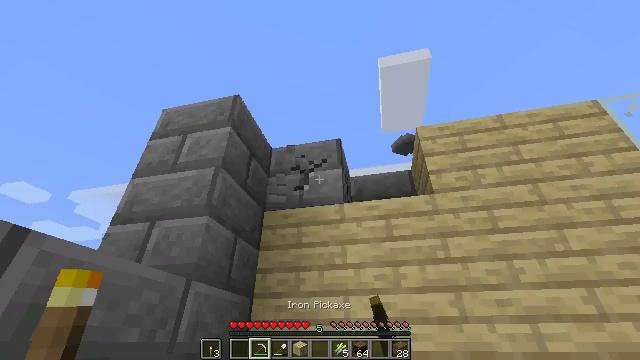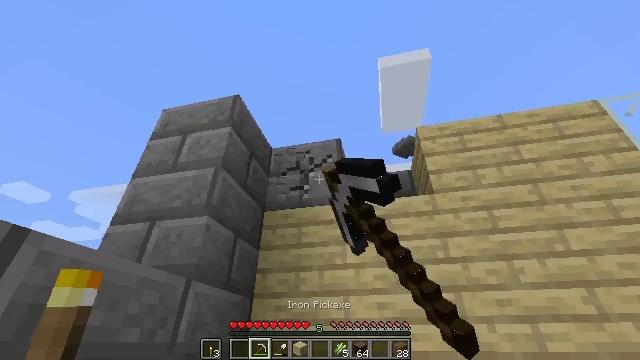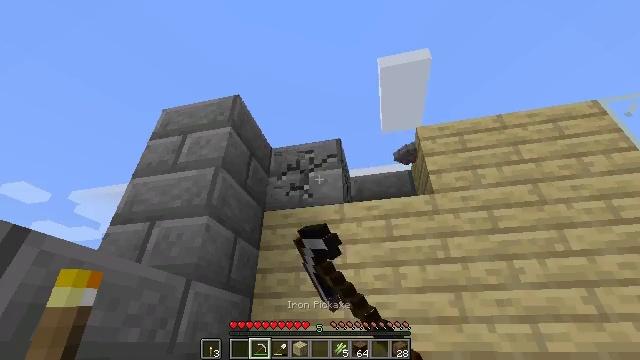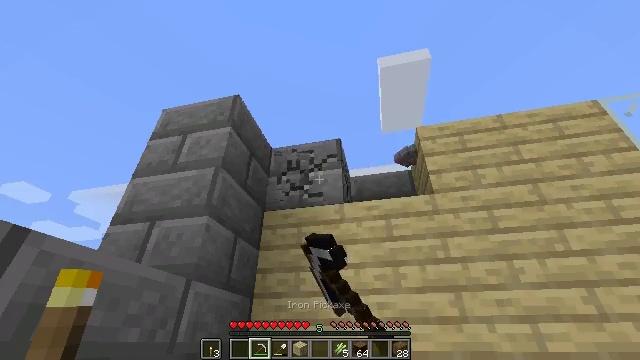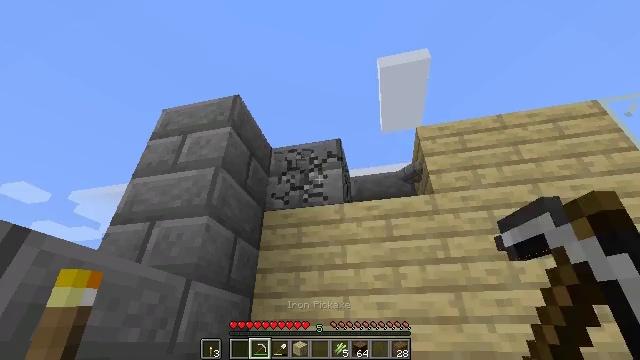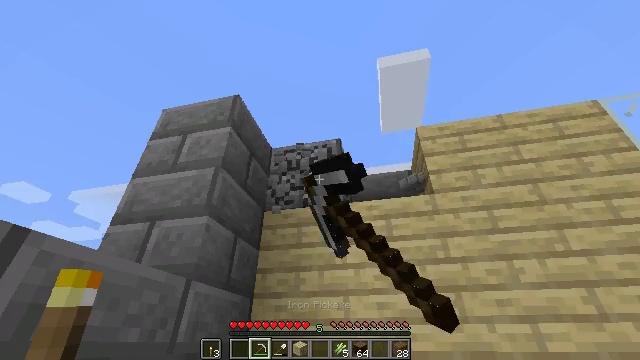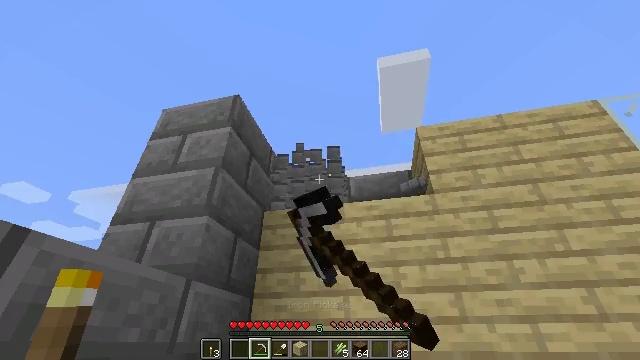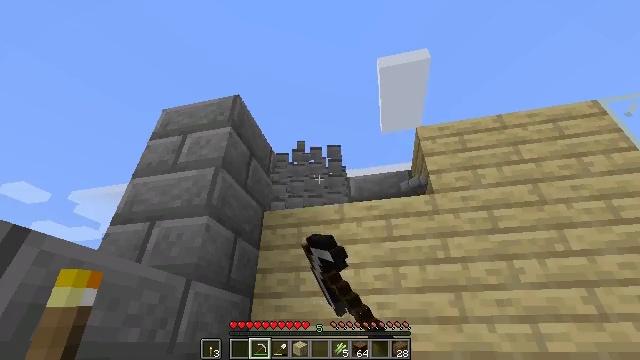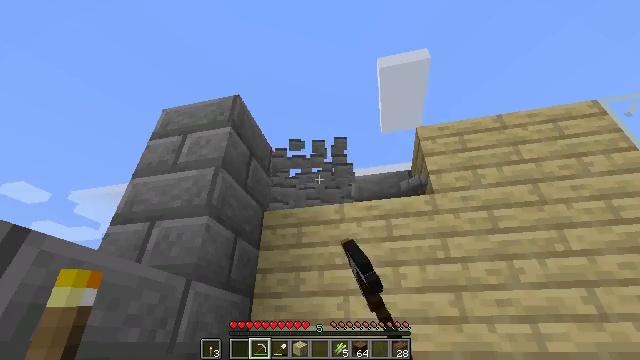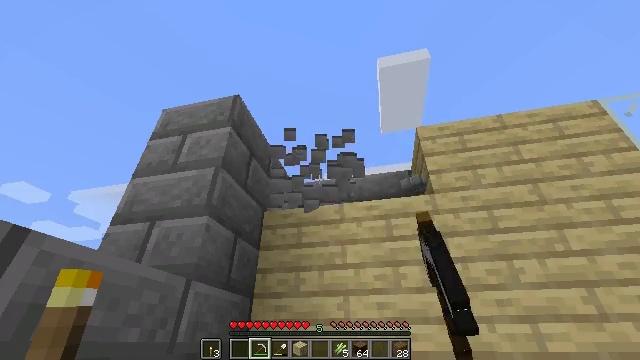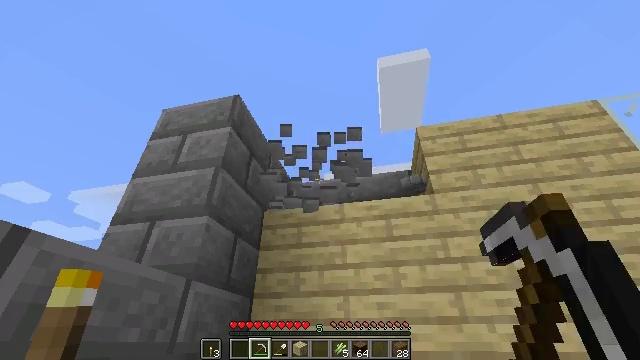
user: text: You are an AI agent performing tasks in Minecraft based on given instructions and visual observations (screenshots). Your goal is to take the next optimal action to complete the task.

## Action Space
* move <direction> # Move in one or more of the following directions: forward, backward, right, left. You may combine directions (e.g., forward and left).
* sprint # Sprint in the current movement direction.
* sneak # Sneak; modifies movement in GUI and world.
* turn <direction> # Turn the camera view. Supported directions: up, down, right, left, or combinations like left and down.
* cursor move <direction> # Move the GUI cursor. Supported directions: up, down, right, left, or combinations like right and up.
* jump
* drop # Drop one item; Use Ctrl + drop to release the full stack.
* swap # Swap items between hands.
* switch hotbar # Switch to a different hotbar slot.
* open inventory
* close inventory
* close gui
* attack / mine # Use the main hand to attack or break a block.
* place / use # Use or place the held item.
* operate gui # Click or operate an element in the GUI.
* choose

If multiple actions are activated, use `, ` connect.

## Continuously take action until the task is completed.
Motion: motion action
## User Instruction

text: Collect the stone brick slab for building.
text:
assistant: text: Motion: attack / mine
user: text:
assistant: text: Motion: attack / mine
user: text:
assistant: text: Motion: attack / mine
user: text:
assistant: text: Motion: attack / mine
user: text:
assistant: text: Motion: attack / mine
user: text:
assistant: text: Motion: attack / mine
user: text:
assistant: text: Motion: attack / mine
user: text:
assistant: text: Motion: attack / mine
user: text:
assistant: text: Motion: attack / mine
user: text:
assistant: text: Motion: attack / mine
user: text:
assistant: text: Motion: attack / mine